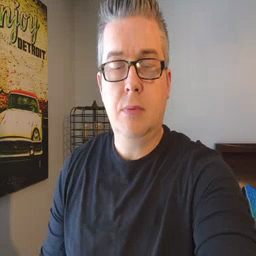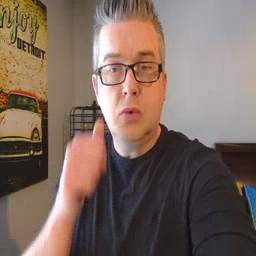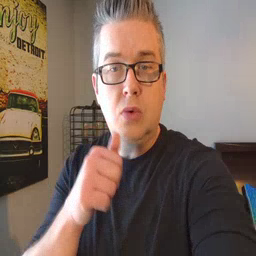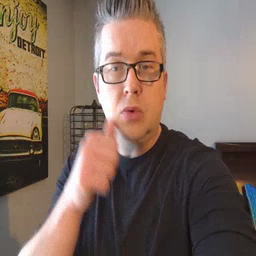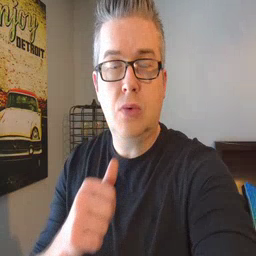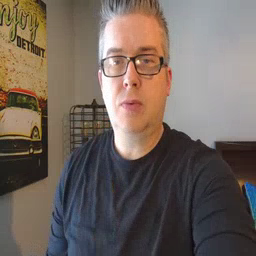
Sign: girl